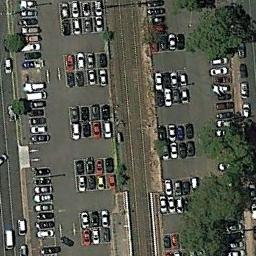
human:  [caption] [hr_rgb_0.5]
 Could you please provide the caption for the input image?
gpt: The parking lot is full of cars next to some trees .

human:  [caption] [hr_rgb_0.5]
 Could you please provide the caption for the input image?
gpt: The parking lot has some neatly arranged cars and some trees are next to the parking lot .

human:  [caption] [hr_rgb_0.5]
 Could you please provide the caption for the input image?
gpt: Seven rows of cars were parked in the parking lot .

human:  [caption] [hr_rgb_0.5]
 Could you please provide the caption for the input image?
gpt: Many cars of different styles are on the parking lot .

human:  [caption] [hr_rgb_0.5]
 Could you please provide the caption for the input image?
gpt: There are some green trees beside the parking lot with many cars .